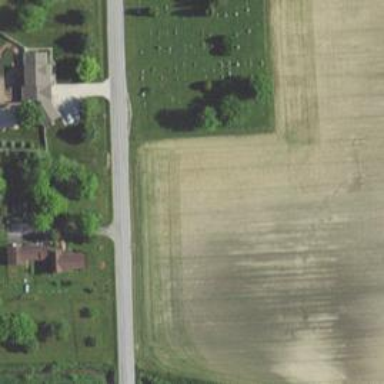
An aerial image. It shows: Cemetery.